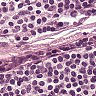
Metastatic tissue present: no